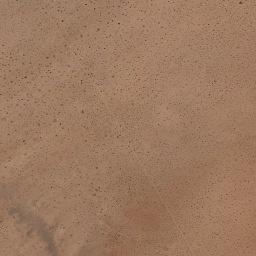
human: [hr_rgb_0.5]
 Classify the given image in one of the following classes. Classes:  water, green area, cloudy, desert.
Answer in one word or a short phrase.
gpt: desert